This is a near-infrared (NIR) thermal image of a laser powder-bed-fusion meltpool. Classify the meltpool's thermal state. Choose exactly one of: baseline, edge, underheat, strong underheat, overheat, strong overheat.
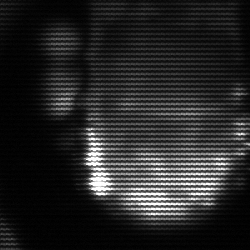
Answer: baseline